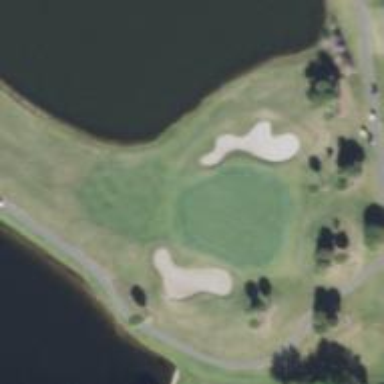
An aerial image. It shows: View of golf hole.